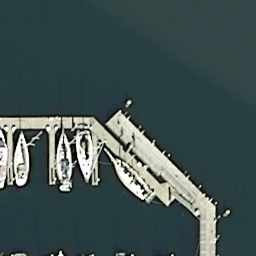
Label: harbor